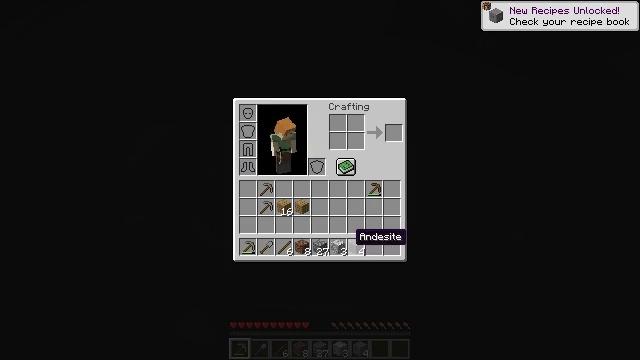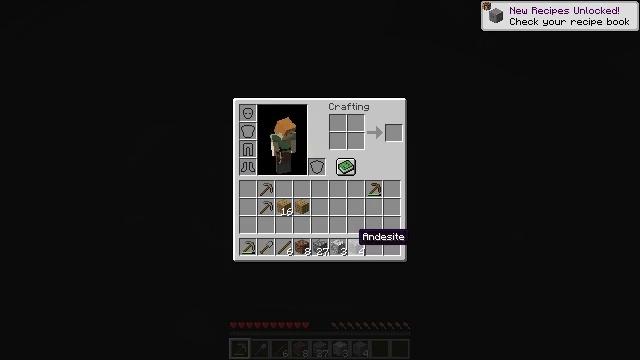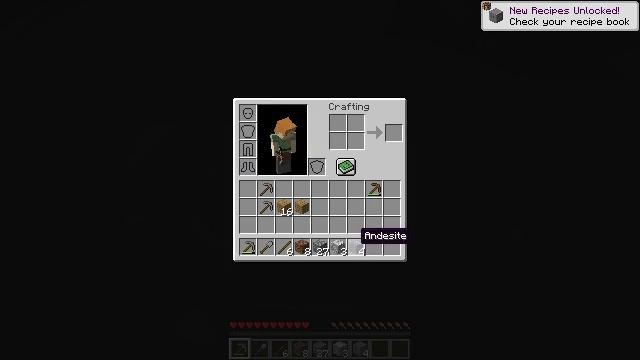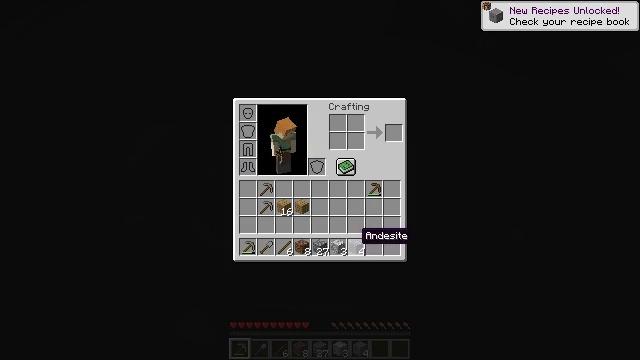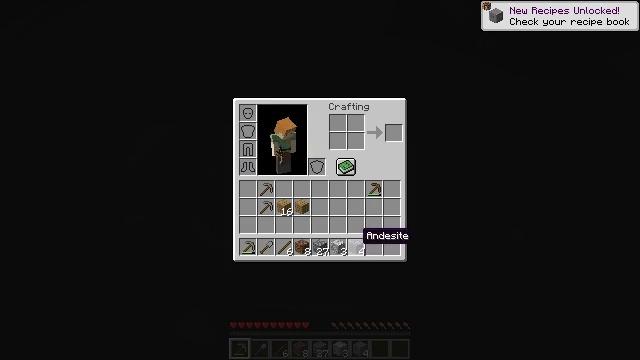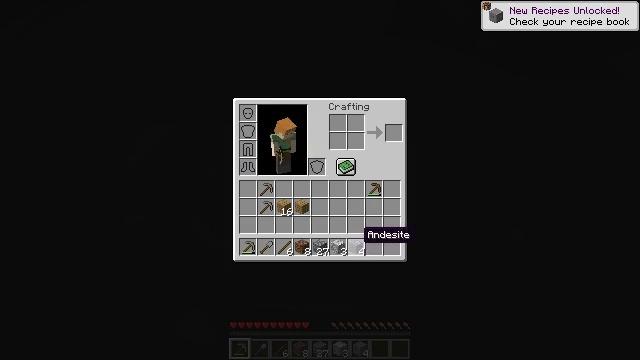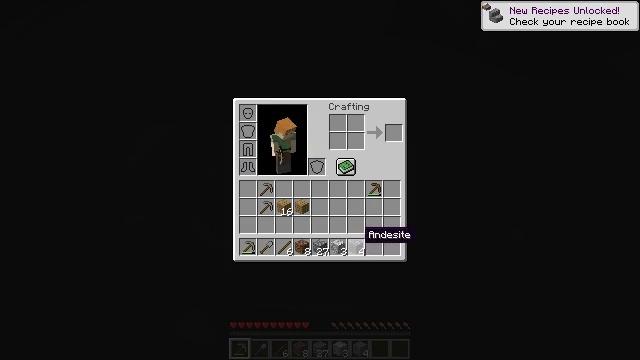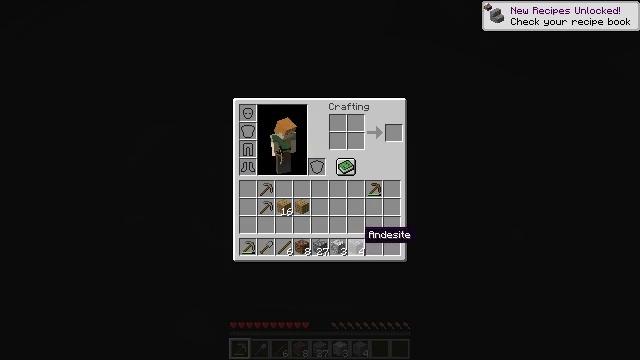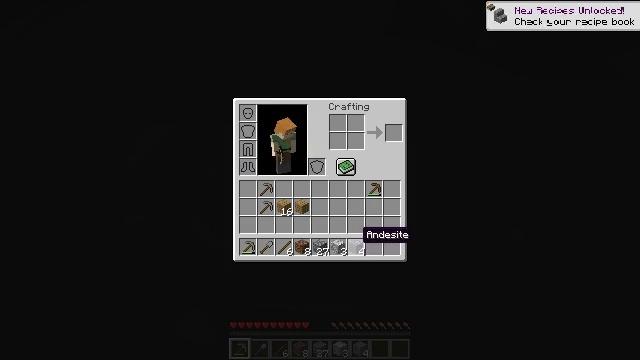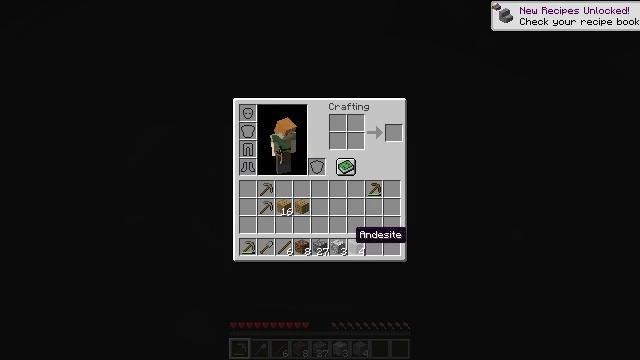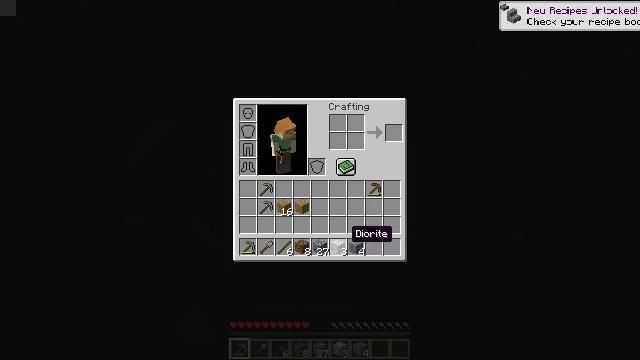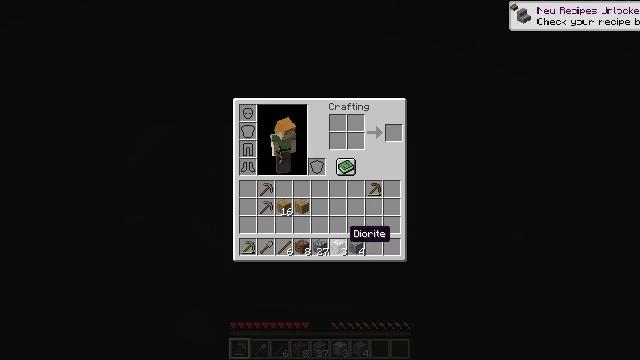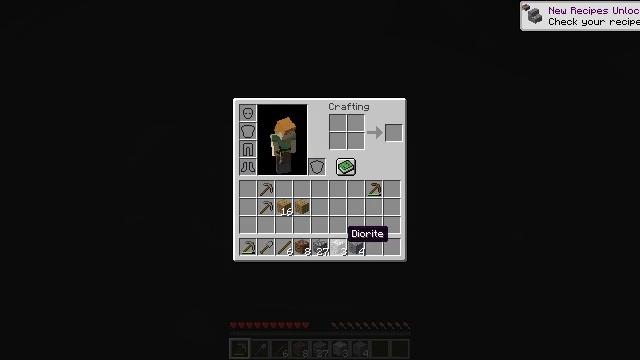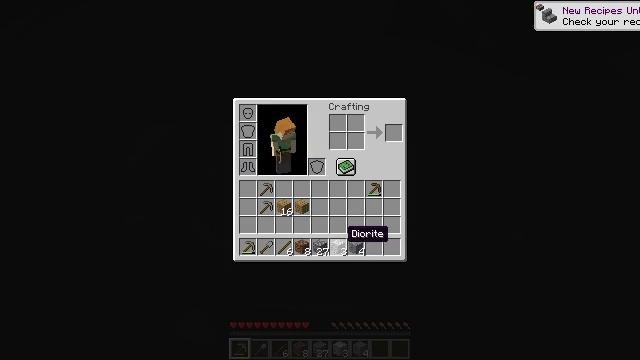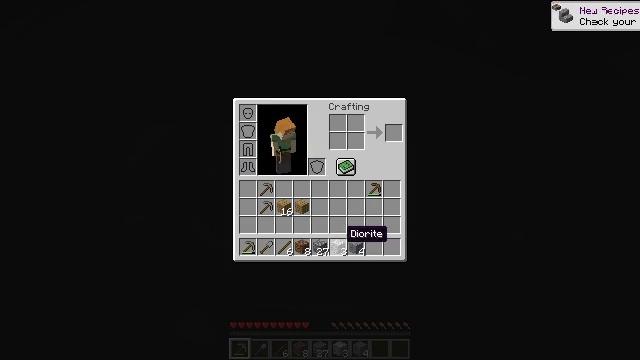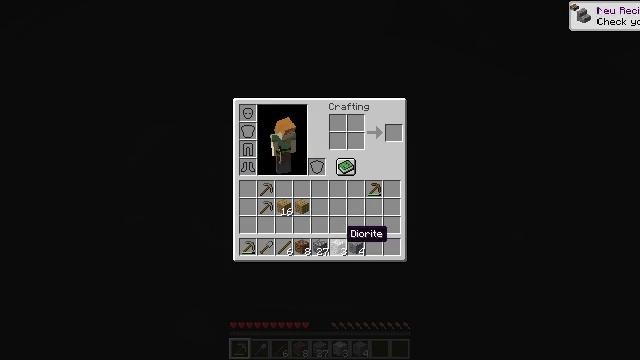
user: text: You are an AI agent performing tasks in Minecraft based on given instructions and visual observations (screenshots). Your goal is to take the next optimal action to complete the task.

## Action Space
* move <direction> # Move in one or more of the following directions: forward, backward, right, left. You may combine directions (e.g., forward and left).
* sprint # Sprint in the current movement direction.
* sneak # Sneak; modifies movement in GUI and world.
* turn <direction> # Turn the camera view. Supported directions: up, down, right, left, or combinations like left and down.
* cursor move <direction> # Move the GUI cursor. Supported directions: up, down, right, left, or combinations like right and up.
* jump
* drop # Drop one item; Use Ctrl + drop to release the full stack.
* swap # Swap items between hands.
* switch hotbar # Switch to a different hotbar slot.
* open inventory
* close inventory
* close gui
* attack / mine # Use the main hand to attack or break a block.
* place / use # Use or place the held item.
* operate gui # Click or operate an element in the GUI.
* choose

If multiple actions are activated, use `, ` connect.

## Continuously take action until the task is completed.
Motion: motion action
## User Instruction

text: Turn regular andesite into polished andesite through crafting.
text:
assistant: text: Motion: no_op
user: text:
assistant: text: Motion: no_op
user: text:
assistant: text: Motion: no_op
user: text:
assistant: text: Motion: no_op
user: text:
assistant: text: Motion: no_op
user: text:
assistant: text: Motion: no_op
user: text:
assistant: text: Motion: no_op
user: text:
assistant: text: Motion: no_op
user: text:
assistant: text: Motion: no_op
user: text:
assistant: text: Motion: no_op
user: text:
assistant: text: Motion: no_op
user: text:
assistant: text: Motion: no_op
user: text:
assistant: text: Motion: no_op
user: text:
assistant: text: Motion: no_op
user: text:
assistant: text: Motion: no_op
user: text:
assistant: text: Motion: no_op
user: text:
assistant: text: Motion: no_op
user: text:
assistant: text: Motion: no_op
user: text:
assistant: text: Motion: no_op
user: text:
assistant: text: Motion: no_op
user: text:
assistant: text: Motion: no_op
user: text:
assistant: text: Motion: no_op
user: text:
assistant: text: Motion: no_op
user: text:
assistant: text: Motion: no_op
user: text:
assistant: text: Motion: no_op
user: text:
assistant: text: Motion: no_op
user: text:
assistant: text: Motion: no_op
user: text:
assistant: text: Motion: no_op
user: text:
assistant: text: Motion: no_op
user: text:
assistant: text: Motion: no_op